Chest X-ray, AP view. Patient: 49 years old, sex M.
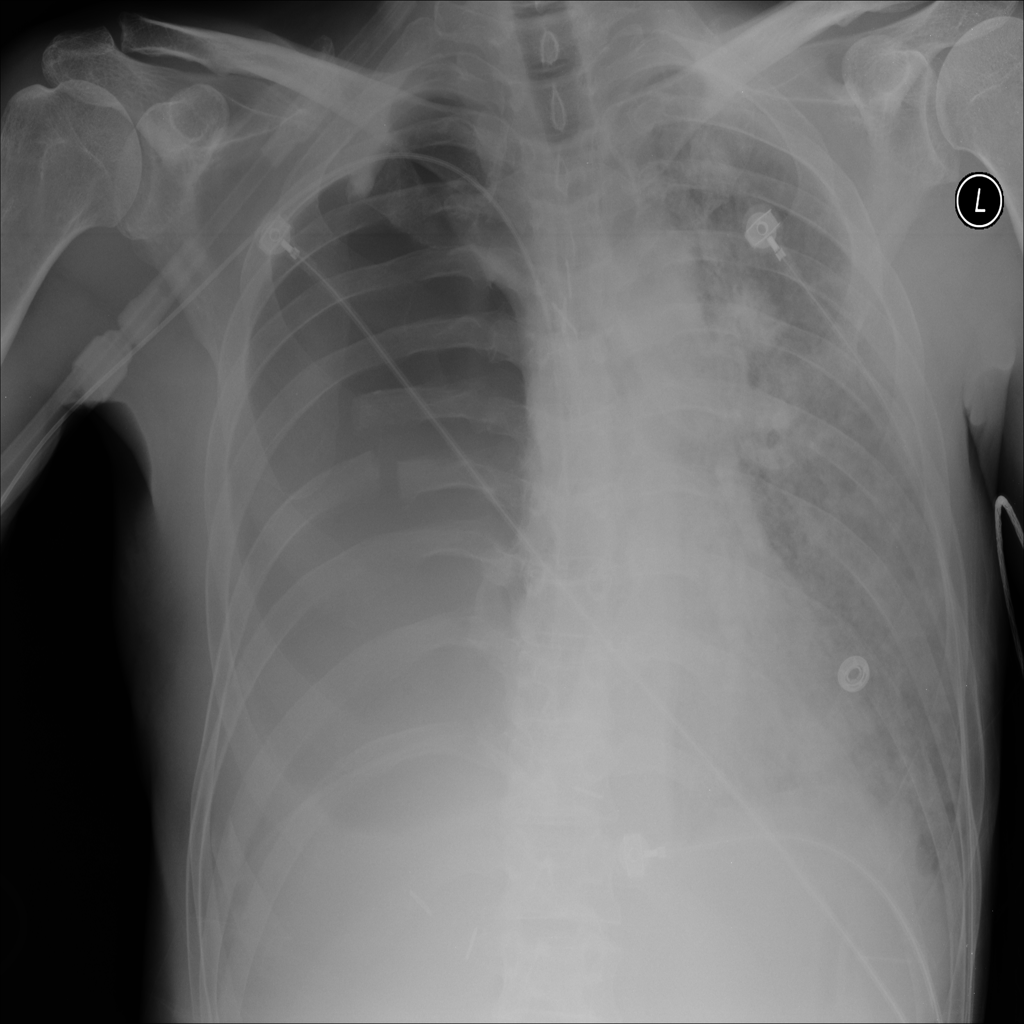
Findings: No Finding